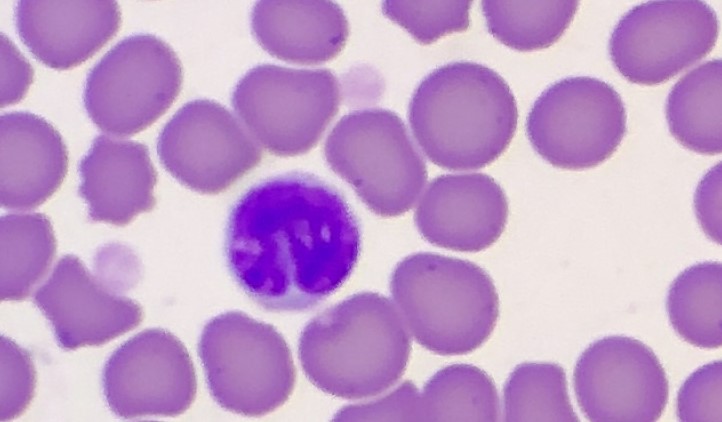
White blood cell type: Lymphocyte